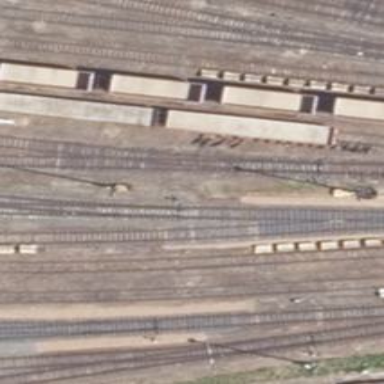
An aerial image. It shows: Railway switch.